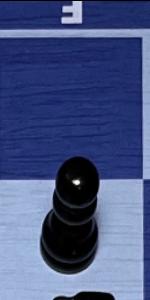
Label: Pawn_Black